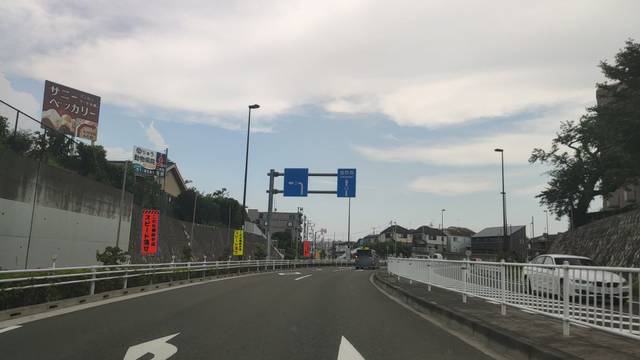
Region: Japan
Coordinates: 35.558, 139.449